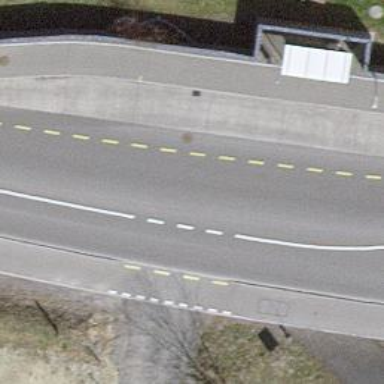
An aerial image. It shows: Secondary road with asphalt surface. It has designated cycle lane on the left side.